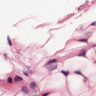
Metastatic tissue present: no